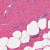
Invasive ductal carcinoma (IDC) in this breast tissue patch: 0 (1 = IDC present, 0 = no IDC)